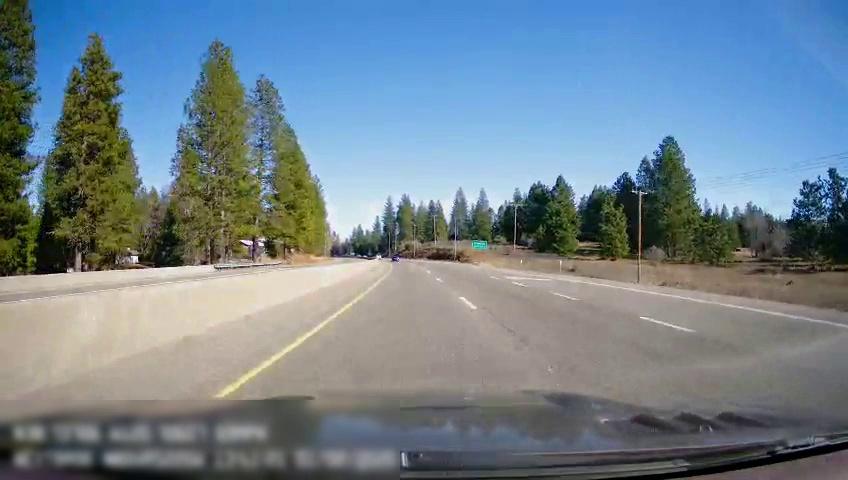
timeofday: Day
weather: Sunny
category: Drivable Space
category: Drivable Space
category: Lanes | Opposite Lane
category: Lanes | Current Lane
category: Lanes | Alternate Lane
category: Lanes | Alternate Lane
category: Lanes | Current Lane
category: Lanes | Opposite Lane
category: Traffic | Signs